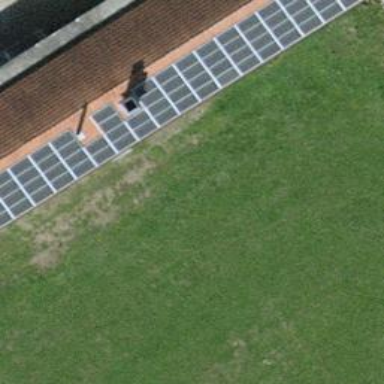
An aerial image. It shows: Small solar photovoltaic panel generator is producing electricity.